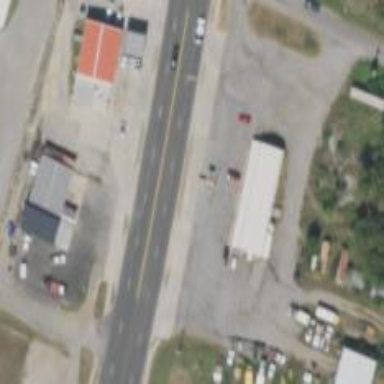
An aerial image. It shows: Asphalt driveway used as service road.